Question: Consider this <URL>. Here I would like to declare a dataset so as to obtain scatter dots on the canvas.
'''
// var data = [2,2],[3,3],[3,4]; // data to be declared
var bw = 400;
var bh = 400;
var p = 10;
var cw = bw + (p*2) + 1;
var ch = bh + (p*2) + 1;
'''
So as to obtain an output as below. How to achieve this ?

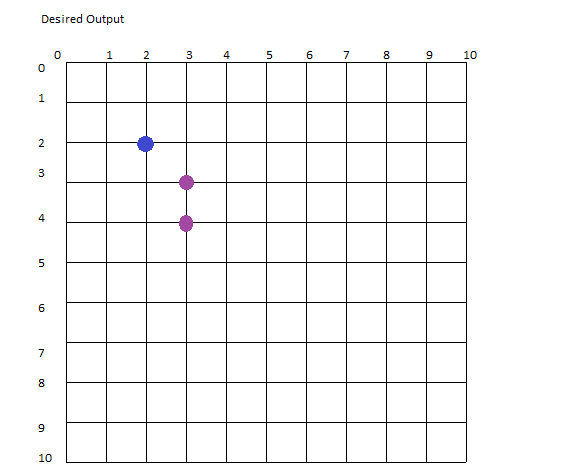
Answer: You can write a function like this
'''
function drawData(_data) {
_data.forEach(function(elem){
console.log(elem[0], elem[1]);
context.beginPath();
context.arc((elem[0]*40 + 10),(elem[1]*40 + 10),10,0,2*Math.PI);
context.fill();
});
}
'''
<URL>
You can define an array for colors like
'''
var colors = ["black","yellow","blue","red","orange"];
'''
Then in draw function before '.fill' you can do
'''
context.fillStyle = colors[elem[1]];
'''
<URL>